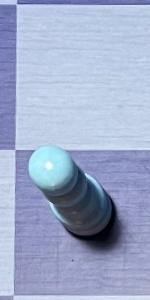
Label: Pawn_White